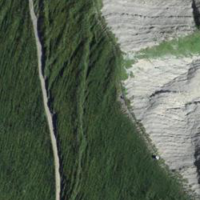
EUNIS habitat code: 23
Species observed at this site:
Dryas octopetala